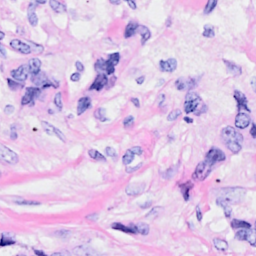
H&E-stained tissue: Breast